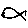
Label: fish